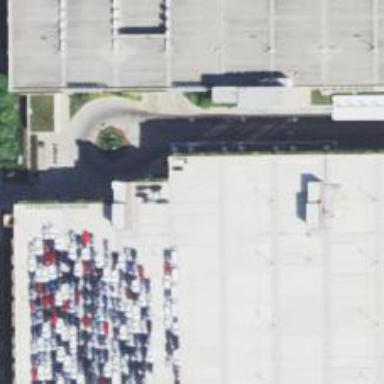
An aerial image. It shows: Car rental service.